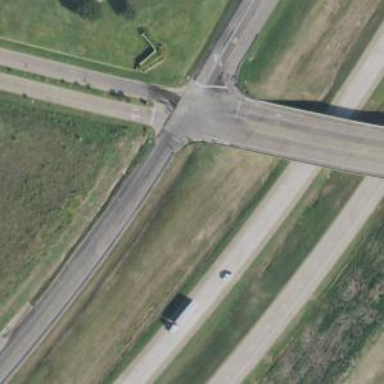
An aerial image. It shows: Secondary road with frontage road alongside.